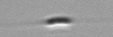
Label: Cylindrotheca_morphotype1